Field crop: maize
Growth stage: 1
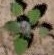
Species: chenopodium